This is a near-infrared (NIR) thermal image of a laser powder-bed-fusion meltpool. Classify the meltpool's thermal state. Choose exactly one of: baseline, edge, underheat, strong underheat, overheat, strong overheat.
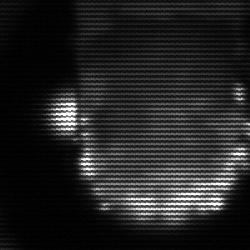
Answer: baseline